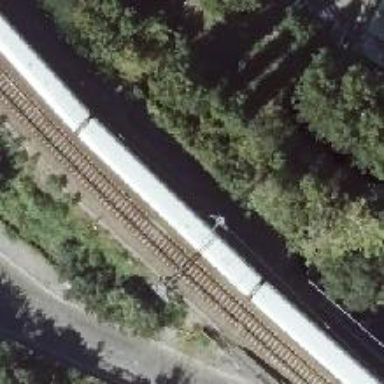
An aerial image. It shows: Railway milestone with catenary mast.